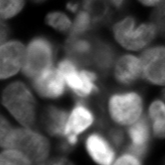
Tissue sample: ovarian
Magnification: 5.0x
Cell type: Epithelial cells
Senescence state: normal